Question: I'm designing <URL>. How should I properly fix this inconsistency?

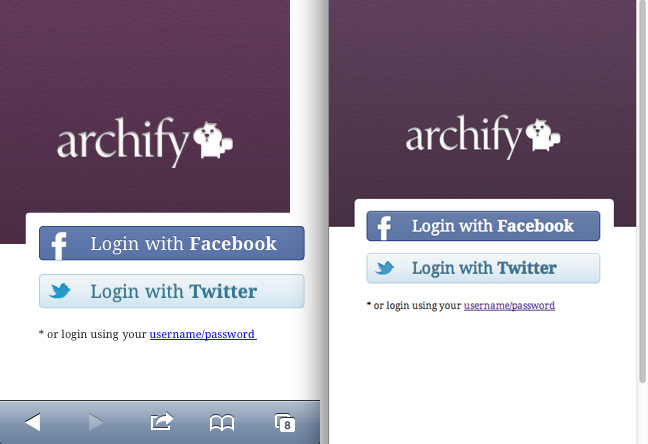
Answer: I solved the issue by removing the 'width' parameter from the buttons, as it somehow seems to be interpreted differently across both mobile and desktop browsers in mobile resolutions.